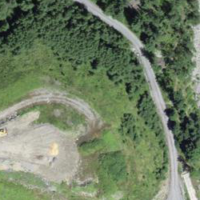
EUNIS habitat code: 44
Species observed at this site:
Vaccinium myrtillus
Tussilago farfara